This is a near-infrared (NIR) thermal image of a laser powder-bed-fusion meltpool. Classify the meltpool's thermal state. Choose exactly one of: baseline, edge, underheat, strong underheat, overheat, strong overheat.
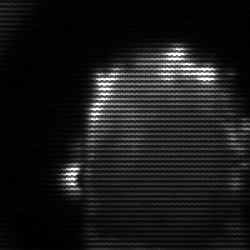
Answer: baseline